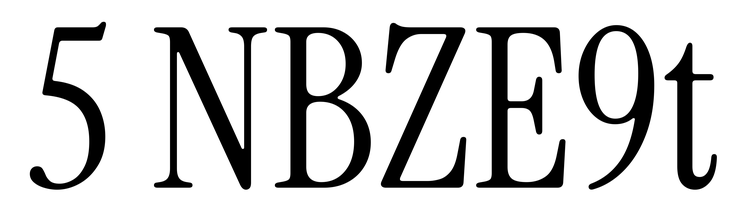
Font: InstrumentSerif-Regular